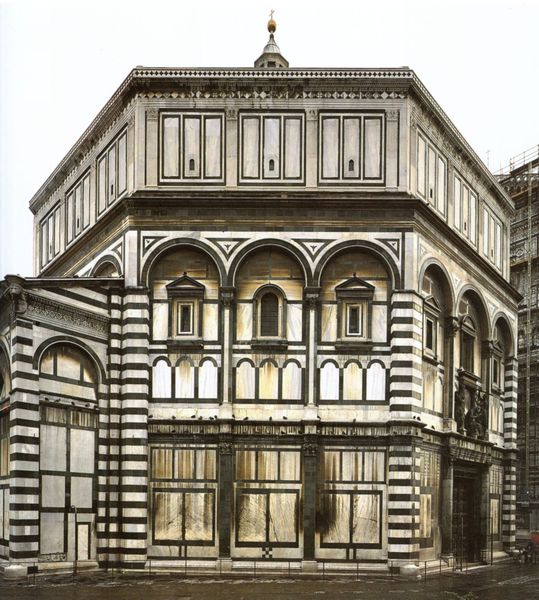
Titel: Baptisterium (Florenz)
Standort: Florenz, Baptisterium (EU - I - Toskana)
Schlagwörter: himmel, weiß, stadt, fenster, holz, marmor, schwarz, strasse, säulen, tür, dach, gebäude, haus, muster, architektur, flach, kirche, figur, front, renaissance, turm, statue, balkon, bogen, fassade, modern, giebel, linien, türe, platz, pilaster, rundbogen, kuppel, jugendstil, gestreift, streifen, tor, bemalt, foto, fotografie, bögen, arkade, gerüst, eckig, kreuz, moschee, torbogen, rathaus, arkaden, verziert, ecken, portal, sims, arabisch, rundbögen, florenz, inkrustiert, zweifarbig, oktogon, baptisterium, inkrustation, plast, blendarkade, san giovanni, taufkirche, marmorinkrustation, babtisterium, baptisterium streifen, umweltschäden